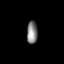
Tissue: lung
Cell type: Epithelial cells
Senescence score: 0.208
Nuclear area (px): 236
Mean DAPI intensity: 131.441